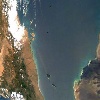
Label: water